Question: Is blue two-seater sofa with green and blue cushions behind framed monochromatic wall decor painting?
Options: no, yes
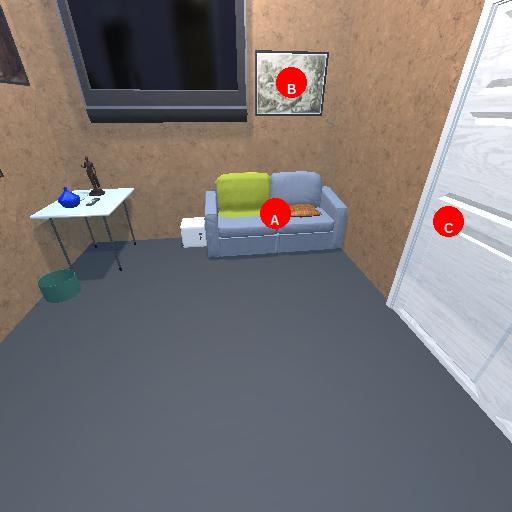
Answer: no